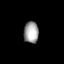
Tissue: lung
Cell type: Epithelial cells
Senescence score: 0.2101
Nuclear area (px): 317
Mean DAPI intensity: 158.363